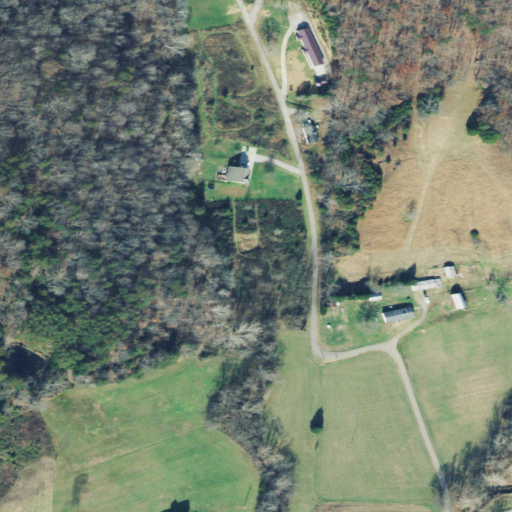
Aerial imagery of valley in Ohio named Barker Hollow containing deciduous forest, pasture, open development, low intensity development, and mixed forest